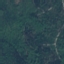
Label: Forest